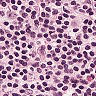
Metastatic tissue present: no